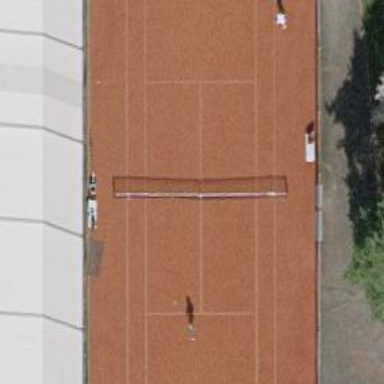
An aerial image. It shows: Tennis court in leisure pitch.